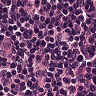
Metastatic tissue present: yes